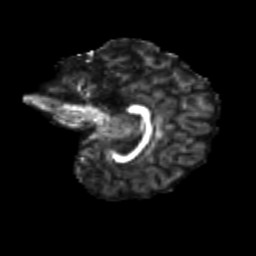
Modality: FA
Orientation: sagittal
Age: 10
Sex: female
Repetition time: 9.4 s
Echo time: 0.089 s